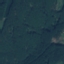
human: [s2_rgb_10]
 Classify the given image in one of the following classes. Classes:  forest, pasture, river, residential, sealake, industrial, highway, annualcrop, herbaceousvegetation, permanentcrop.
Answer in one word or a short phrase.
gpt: Forest